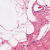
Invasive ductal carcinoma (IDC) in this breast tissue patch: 0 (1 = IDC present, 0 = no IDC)